Field crop: maize
Growth stage: 2
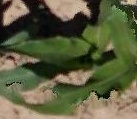
Species: maize